Brain MRI, t1w sequence, axial 2D slice.
Patient: age 36, sex F, weight 95 kg, height 1.95 m
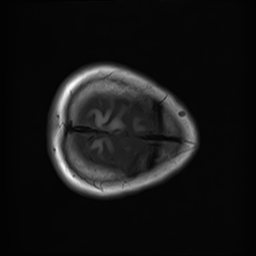